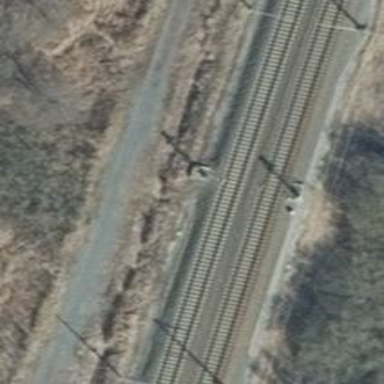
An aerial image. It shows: Railway signal.